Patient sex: F
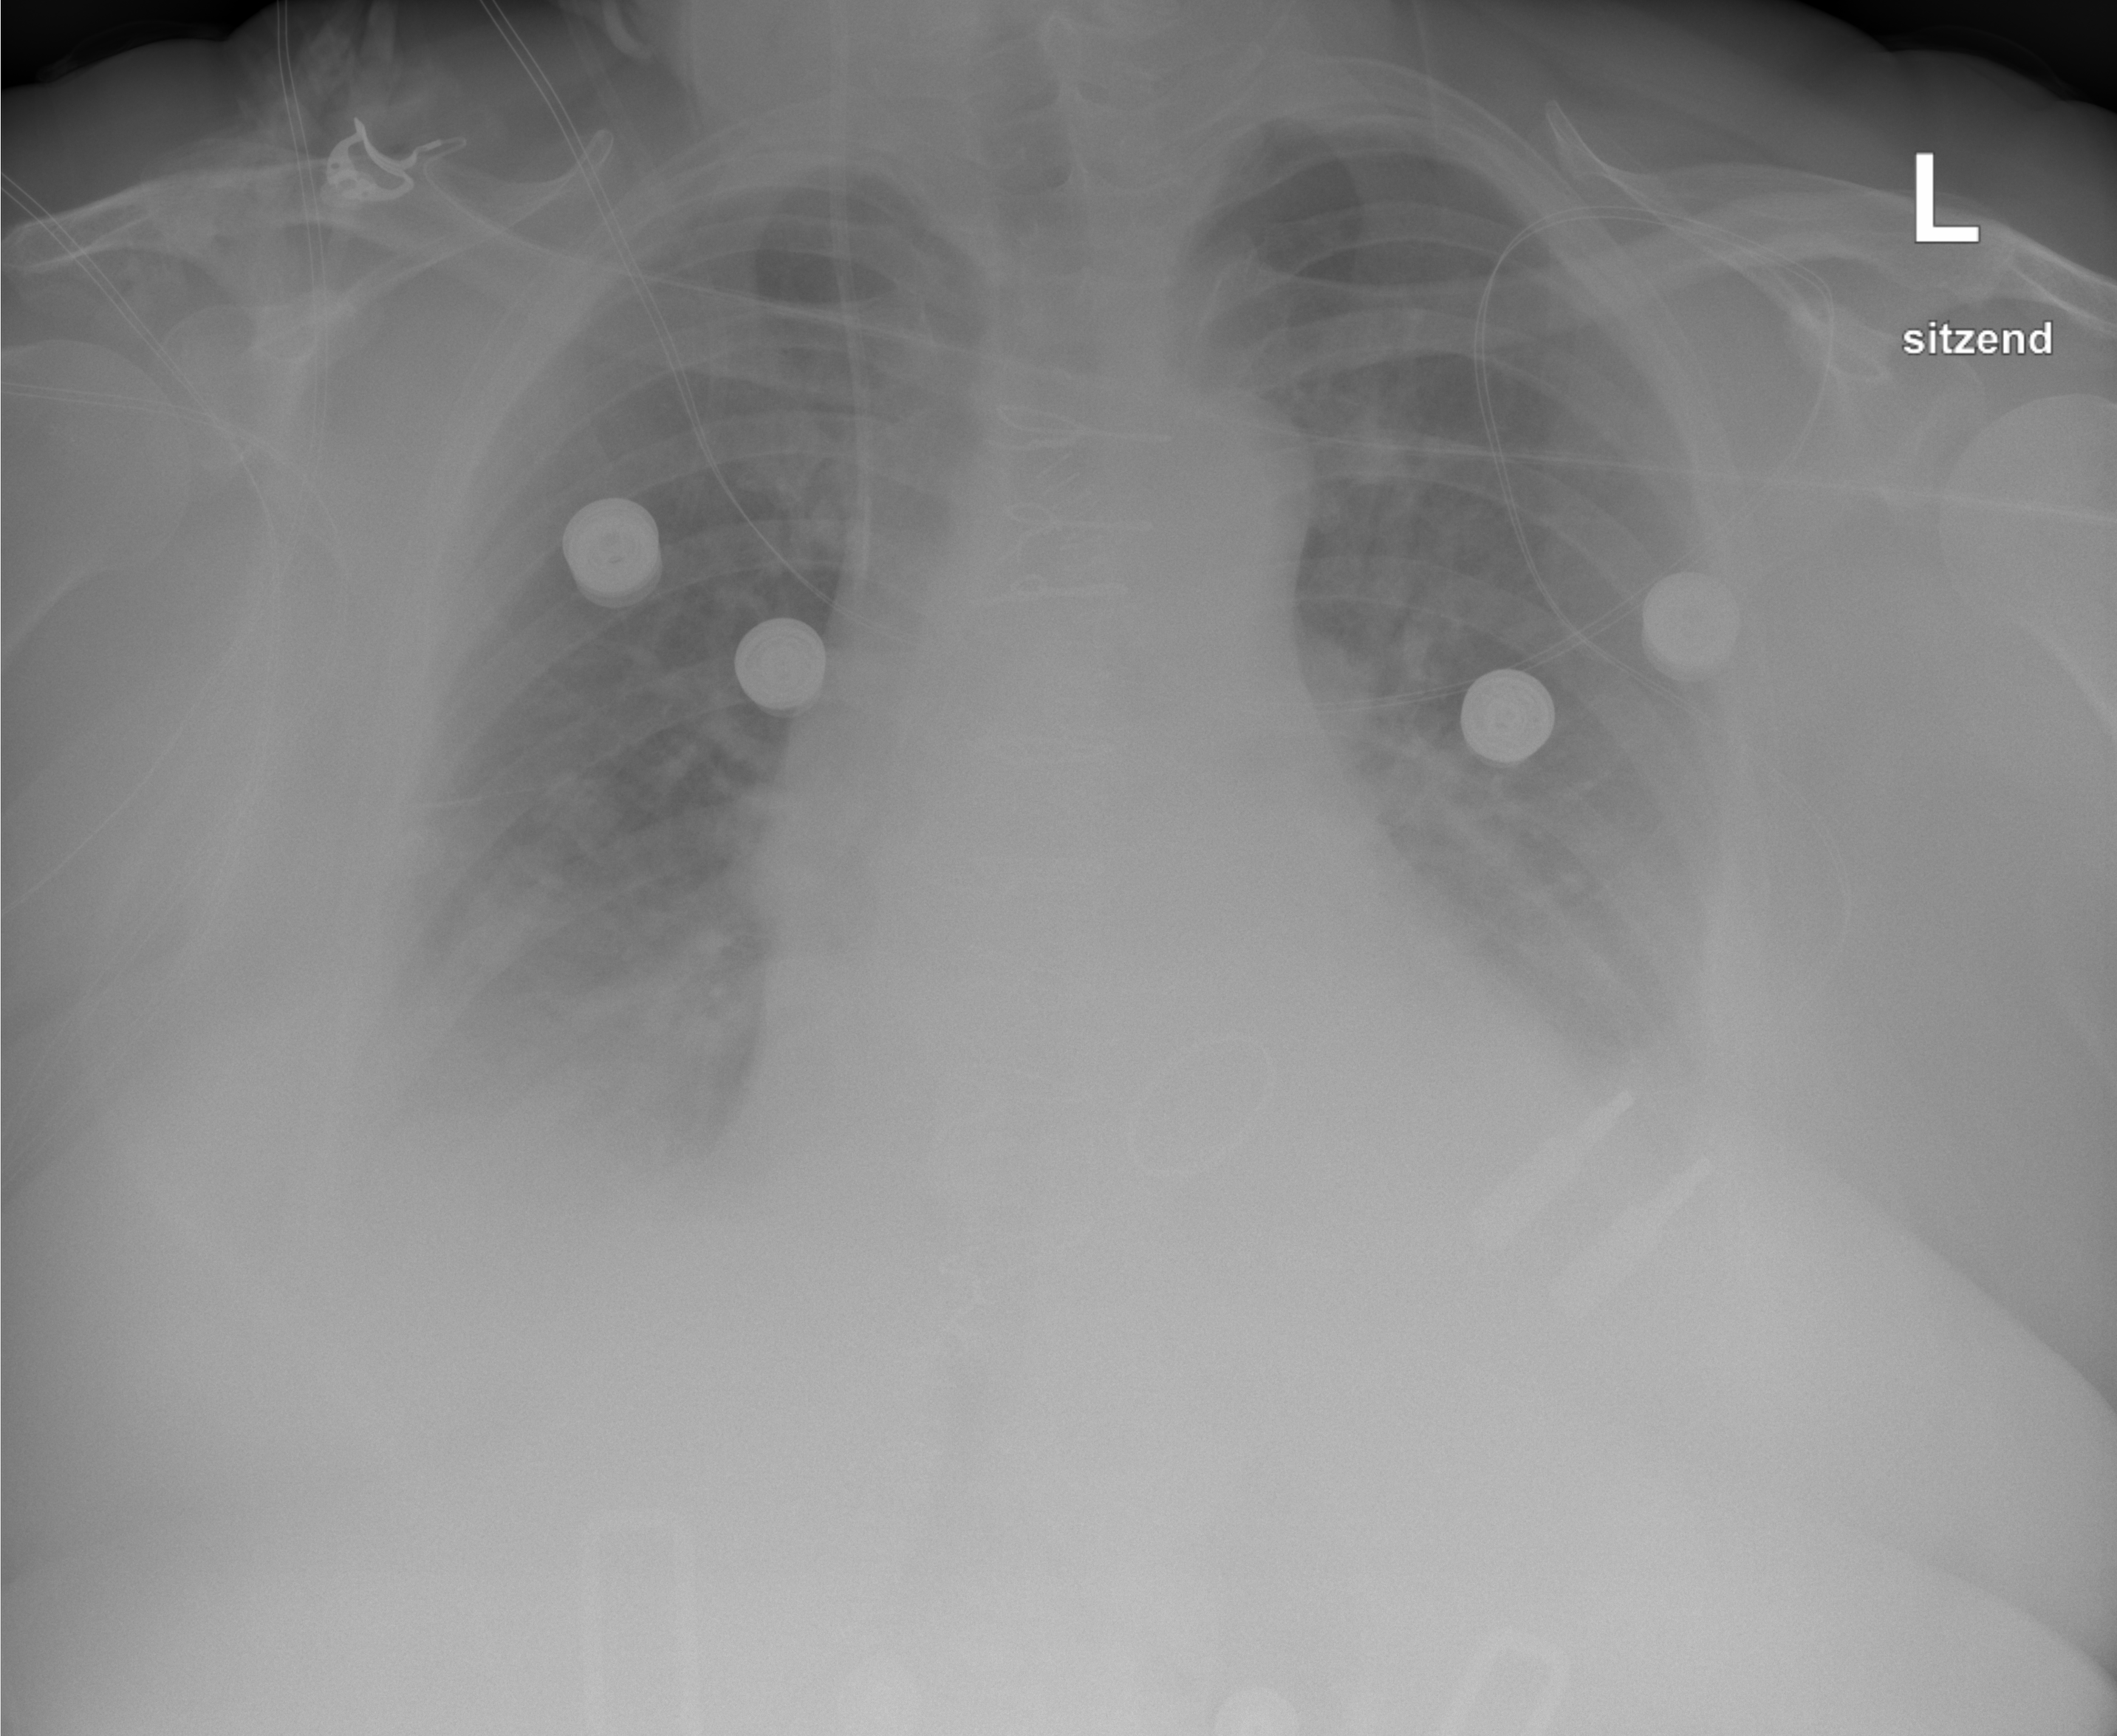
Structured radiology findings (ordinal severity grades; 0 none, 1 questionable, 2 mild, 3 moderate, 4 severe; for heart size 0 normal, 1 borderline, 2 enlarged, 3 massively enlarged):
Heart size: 2
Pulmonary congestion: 0
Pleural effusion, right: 2
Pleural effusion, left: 2
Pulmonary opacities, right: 0
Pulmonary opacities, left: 0
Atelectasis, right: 2
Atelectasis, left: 2